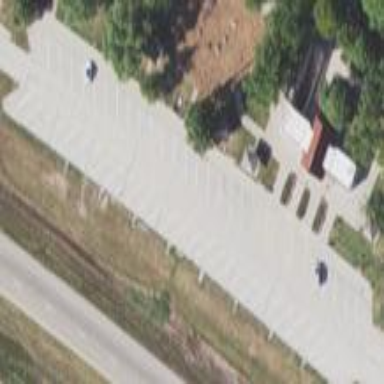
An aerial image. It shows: Parking lane with asphalt surface.